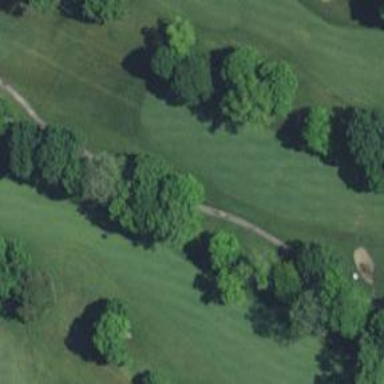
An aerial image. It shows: Path used for both walking and golf.